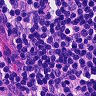
Metastatic tissue present: no